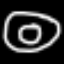
Label: donut